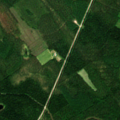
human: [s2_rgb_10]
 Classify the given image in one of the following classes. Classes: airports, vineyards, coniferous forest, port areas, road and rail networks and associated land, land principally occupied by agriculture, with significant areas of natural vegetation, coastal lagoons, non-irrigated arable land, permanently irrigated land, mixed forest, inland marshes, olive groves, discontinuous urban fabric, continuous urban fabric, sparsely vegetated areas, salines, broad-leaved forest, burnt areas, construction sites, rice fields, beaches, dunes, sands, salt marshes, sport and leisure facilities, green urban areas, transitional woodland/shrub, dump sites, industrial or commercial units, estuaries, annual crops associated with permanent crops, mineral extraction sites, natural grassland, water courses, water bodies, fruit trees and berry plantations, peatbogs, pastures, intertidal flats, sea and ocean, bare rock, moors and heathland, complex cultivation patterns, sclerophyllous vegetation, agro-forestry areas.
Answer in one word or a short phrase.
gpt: land principally occupied by agriculture, with significant areas of natural vegetation, coniferous forest, mixed forest